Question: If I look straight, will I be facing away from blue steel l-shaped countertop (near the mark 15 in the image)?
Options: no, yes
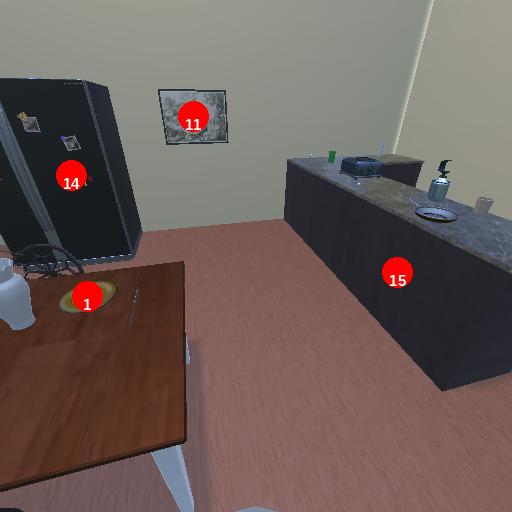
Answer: no